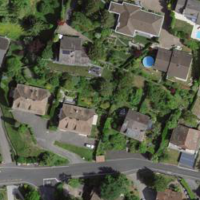
EUNIS habitat code: 55
Species observed at this site:
Ajuga reptans